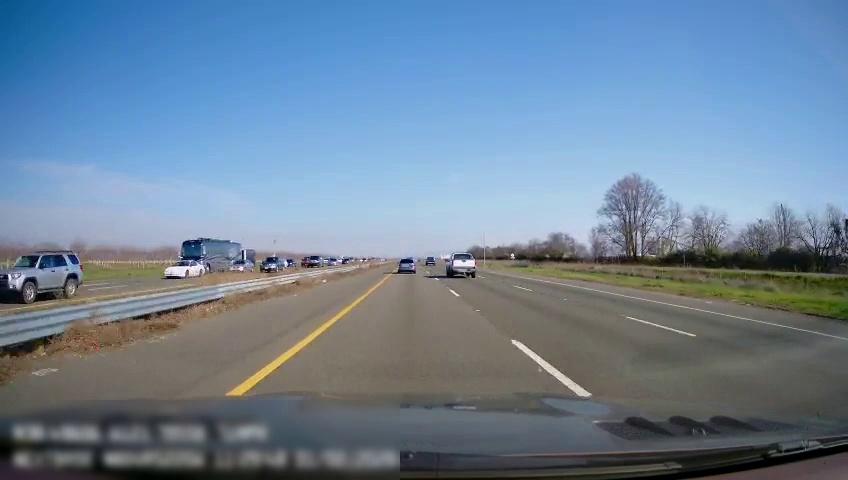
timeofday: Day
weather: Sunny
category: Drivable Space
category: Drivable Space
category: Vehicles | SUV
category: Vehicles | Bus
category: Vehicles | SUV
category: Vehicles | SUV
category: Vehicles | SUV
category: Vehicles | Car
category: Vehicles | Car
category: Vehicles | SUV
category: Vehicles | Car
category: Vehicles | SUV
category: Vehicles | Truck
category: Lanes | Current Lane
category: Lanes | Current Lane
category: Lanes | Alternate Lane
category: Lanes | Alternate Lane
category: Lanes | Opposite Lane
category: Lanes | Opposite Lane
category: Lanes | Opposite Lane